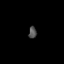
Tissue: skin
Cell type: Epithelial cells
Senescence score: 0.2676
Nuclear area (px): 92
Mean DAPI intensity: 79.913